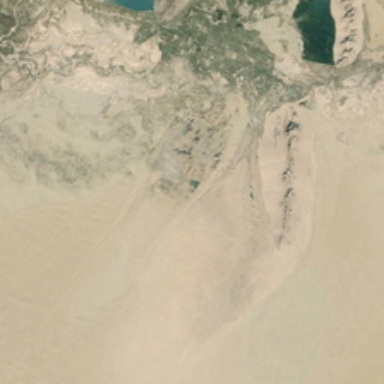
Two ponds and some green plants are near a piece of desert .